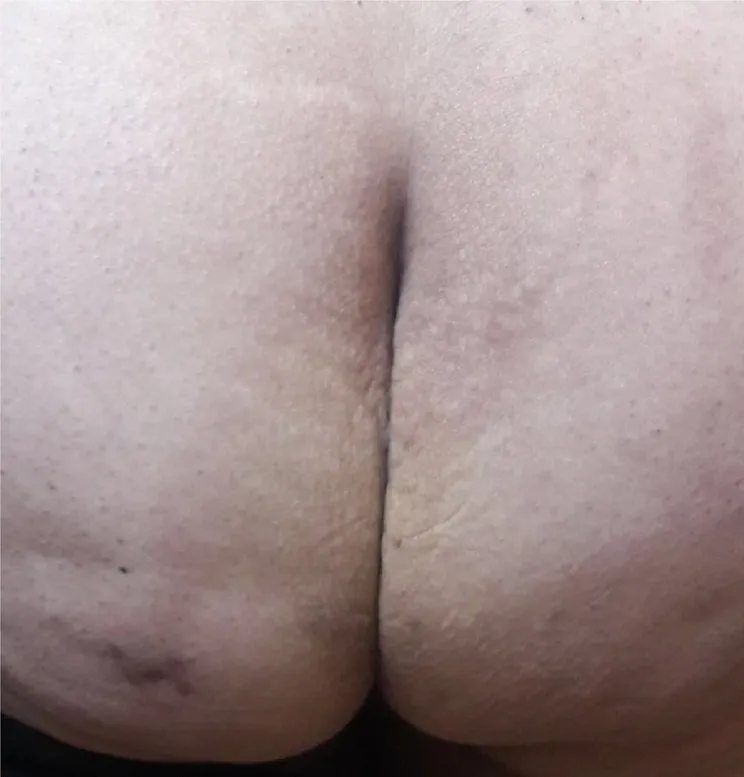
Lower back and buttocks three months after surgery.
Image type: medical_photograph (skin_photograph)